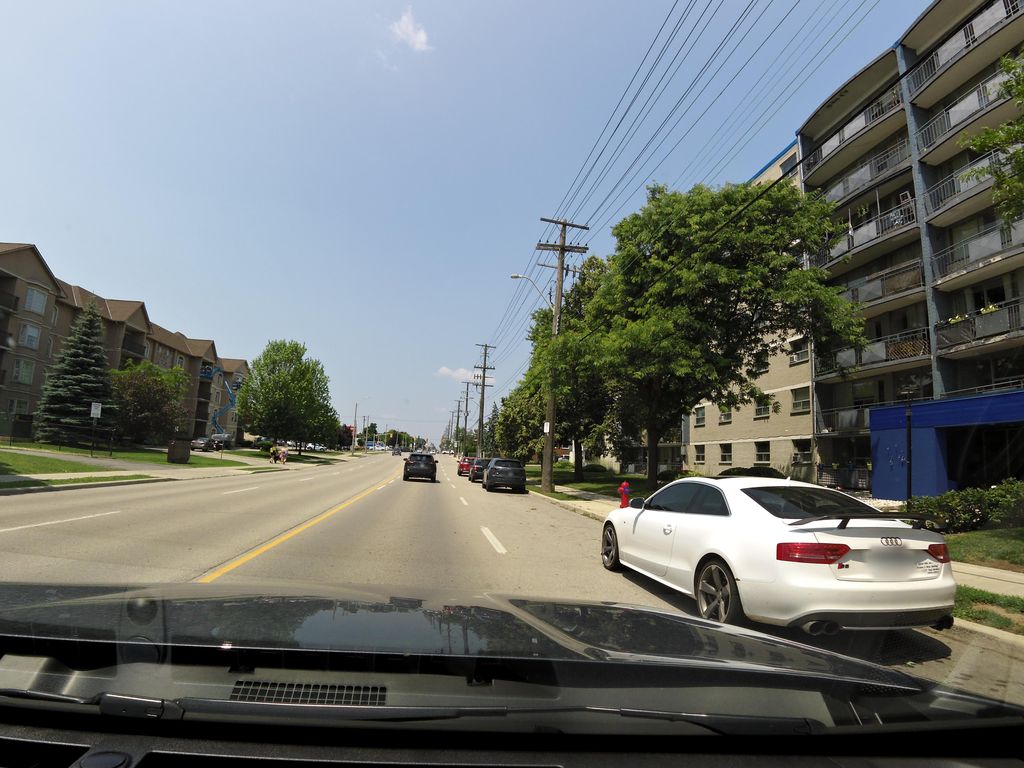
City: hamilton